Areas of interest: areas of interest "Fitness Center"
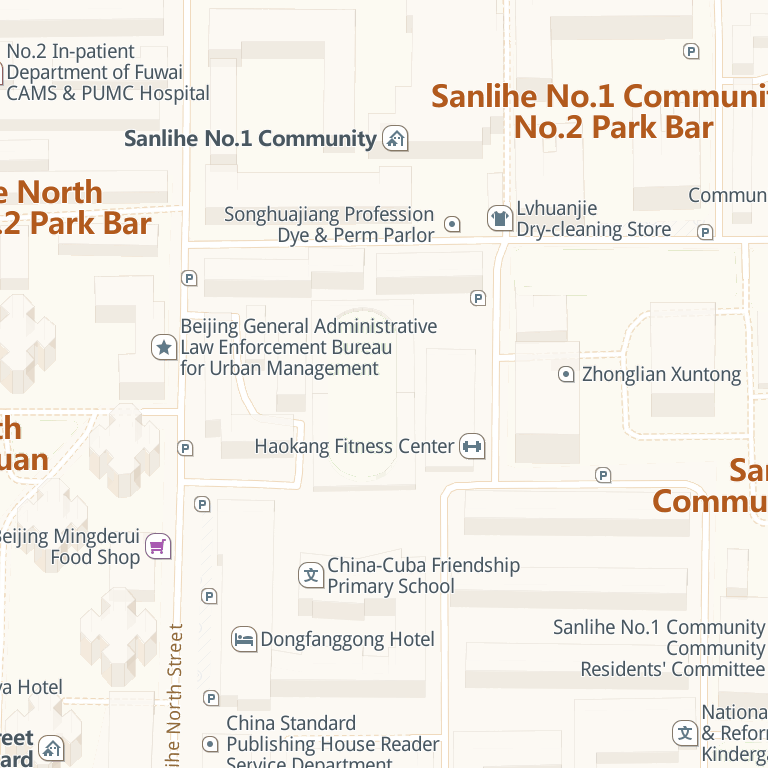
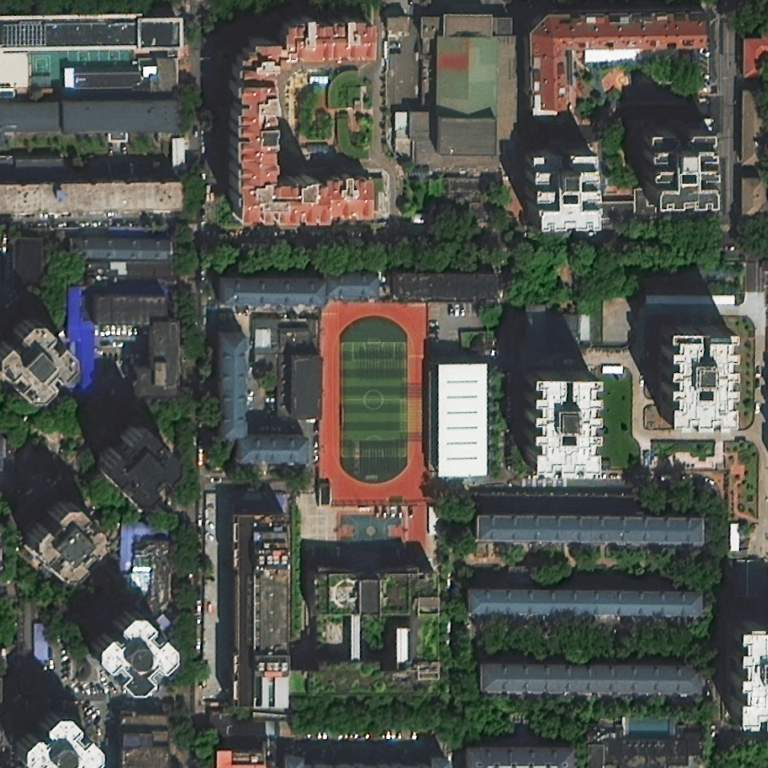